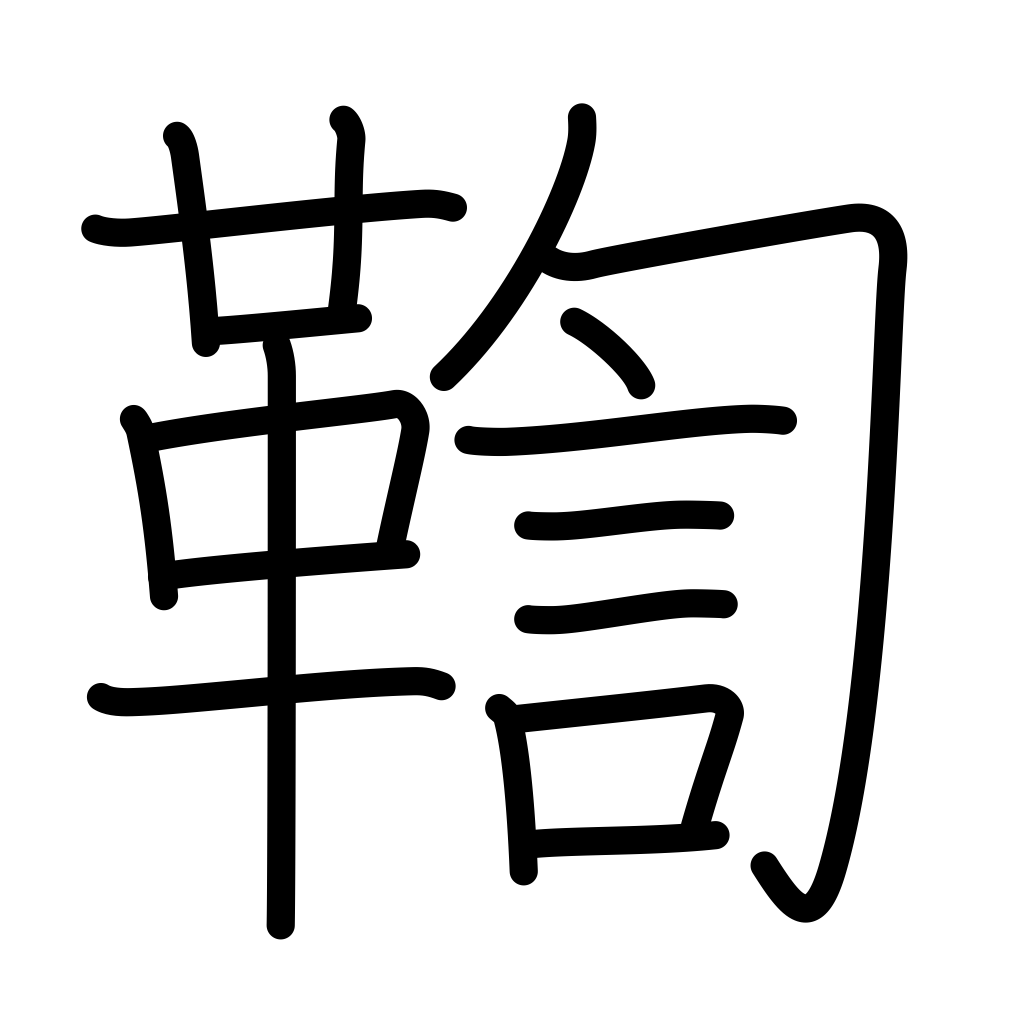
Meaning: investigate a crime